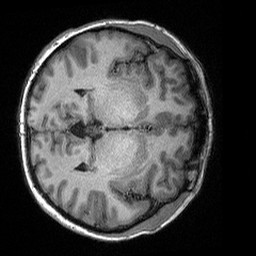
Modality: T1w
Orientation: axial
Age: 43
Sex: female
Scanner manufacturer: siemens
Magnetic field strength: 3 T
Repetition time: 2.3 s
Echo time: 0.00298 s